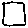
Label: square